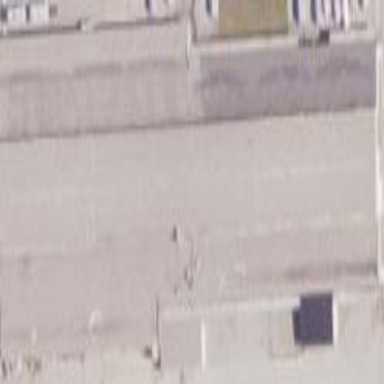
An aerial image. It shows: Industrial building.